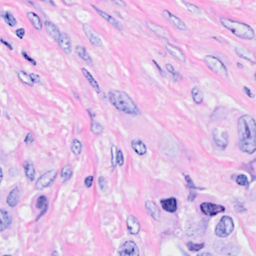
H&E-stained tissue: Breast